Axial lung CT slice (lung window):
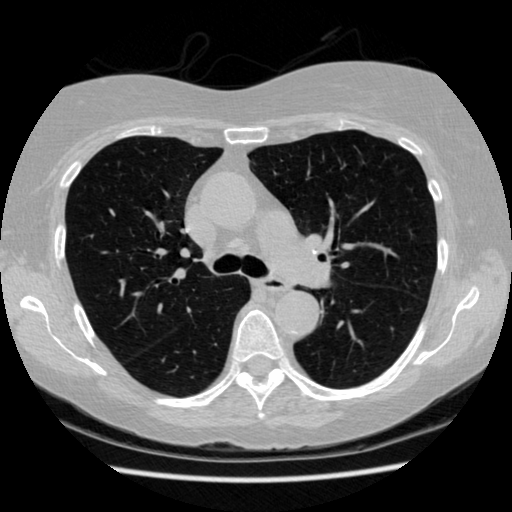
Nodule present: no